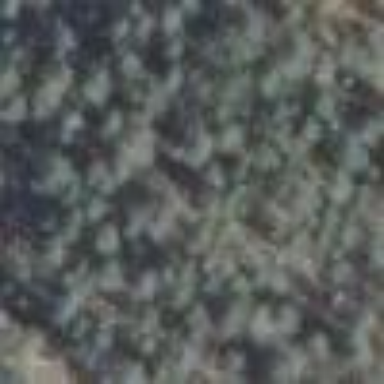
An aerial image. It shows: Woodland consisting mainly of needle-leaved trees.